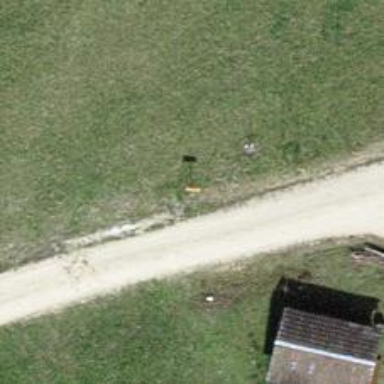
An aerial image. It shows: Pole with roof cover.